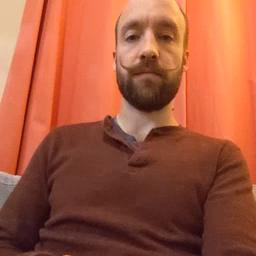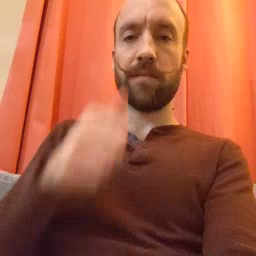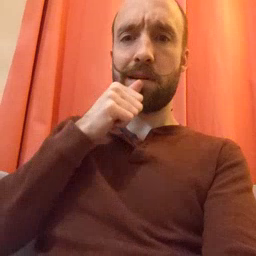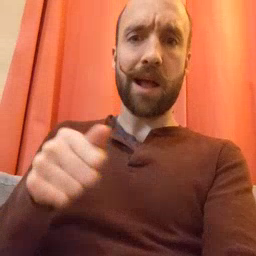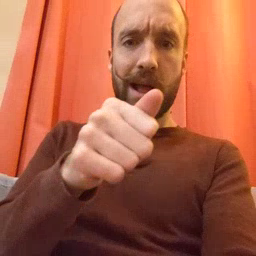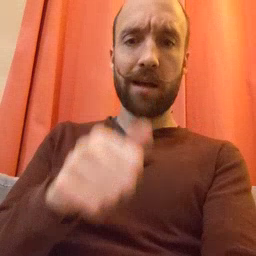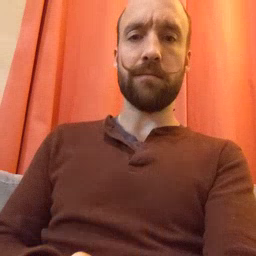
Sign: hide